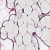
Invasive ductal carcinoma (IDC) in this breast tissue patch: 0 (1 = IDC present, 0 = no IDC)